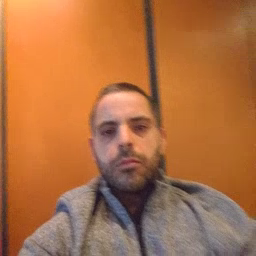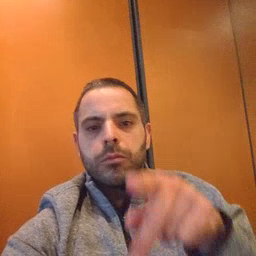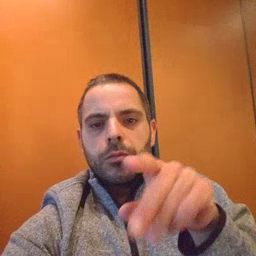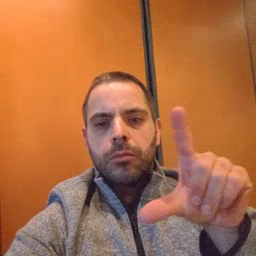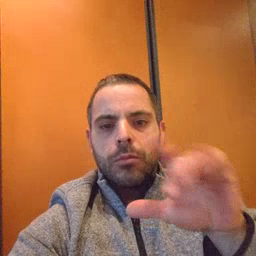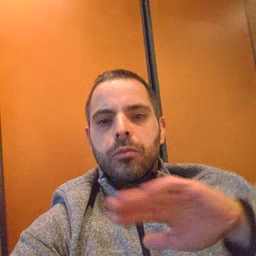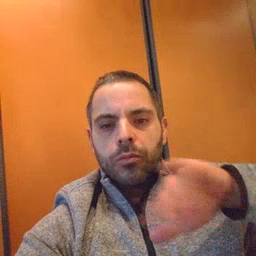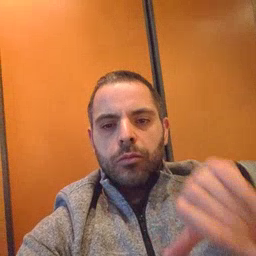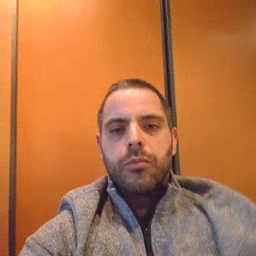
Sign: pool